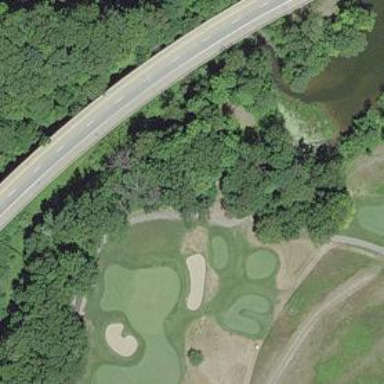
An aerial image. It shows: Pathway for golfing.